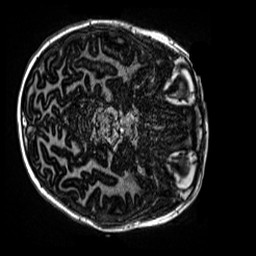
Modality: MP2RAGE
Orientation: axial
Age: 10
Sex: female
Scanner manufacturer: siemens
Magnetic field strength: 3 T
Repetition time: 4 s
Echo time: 0.00299 s